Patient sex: M
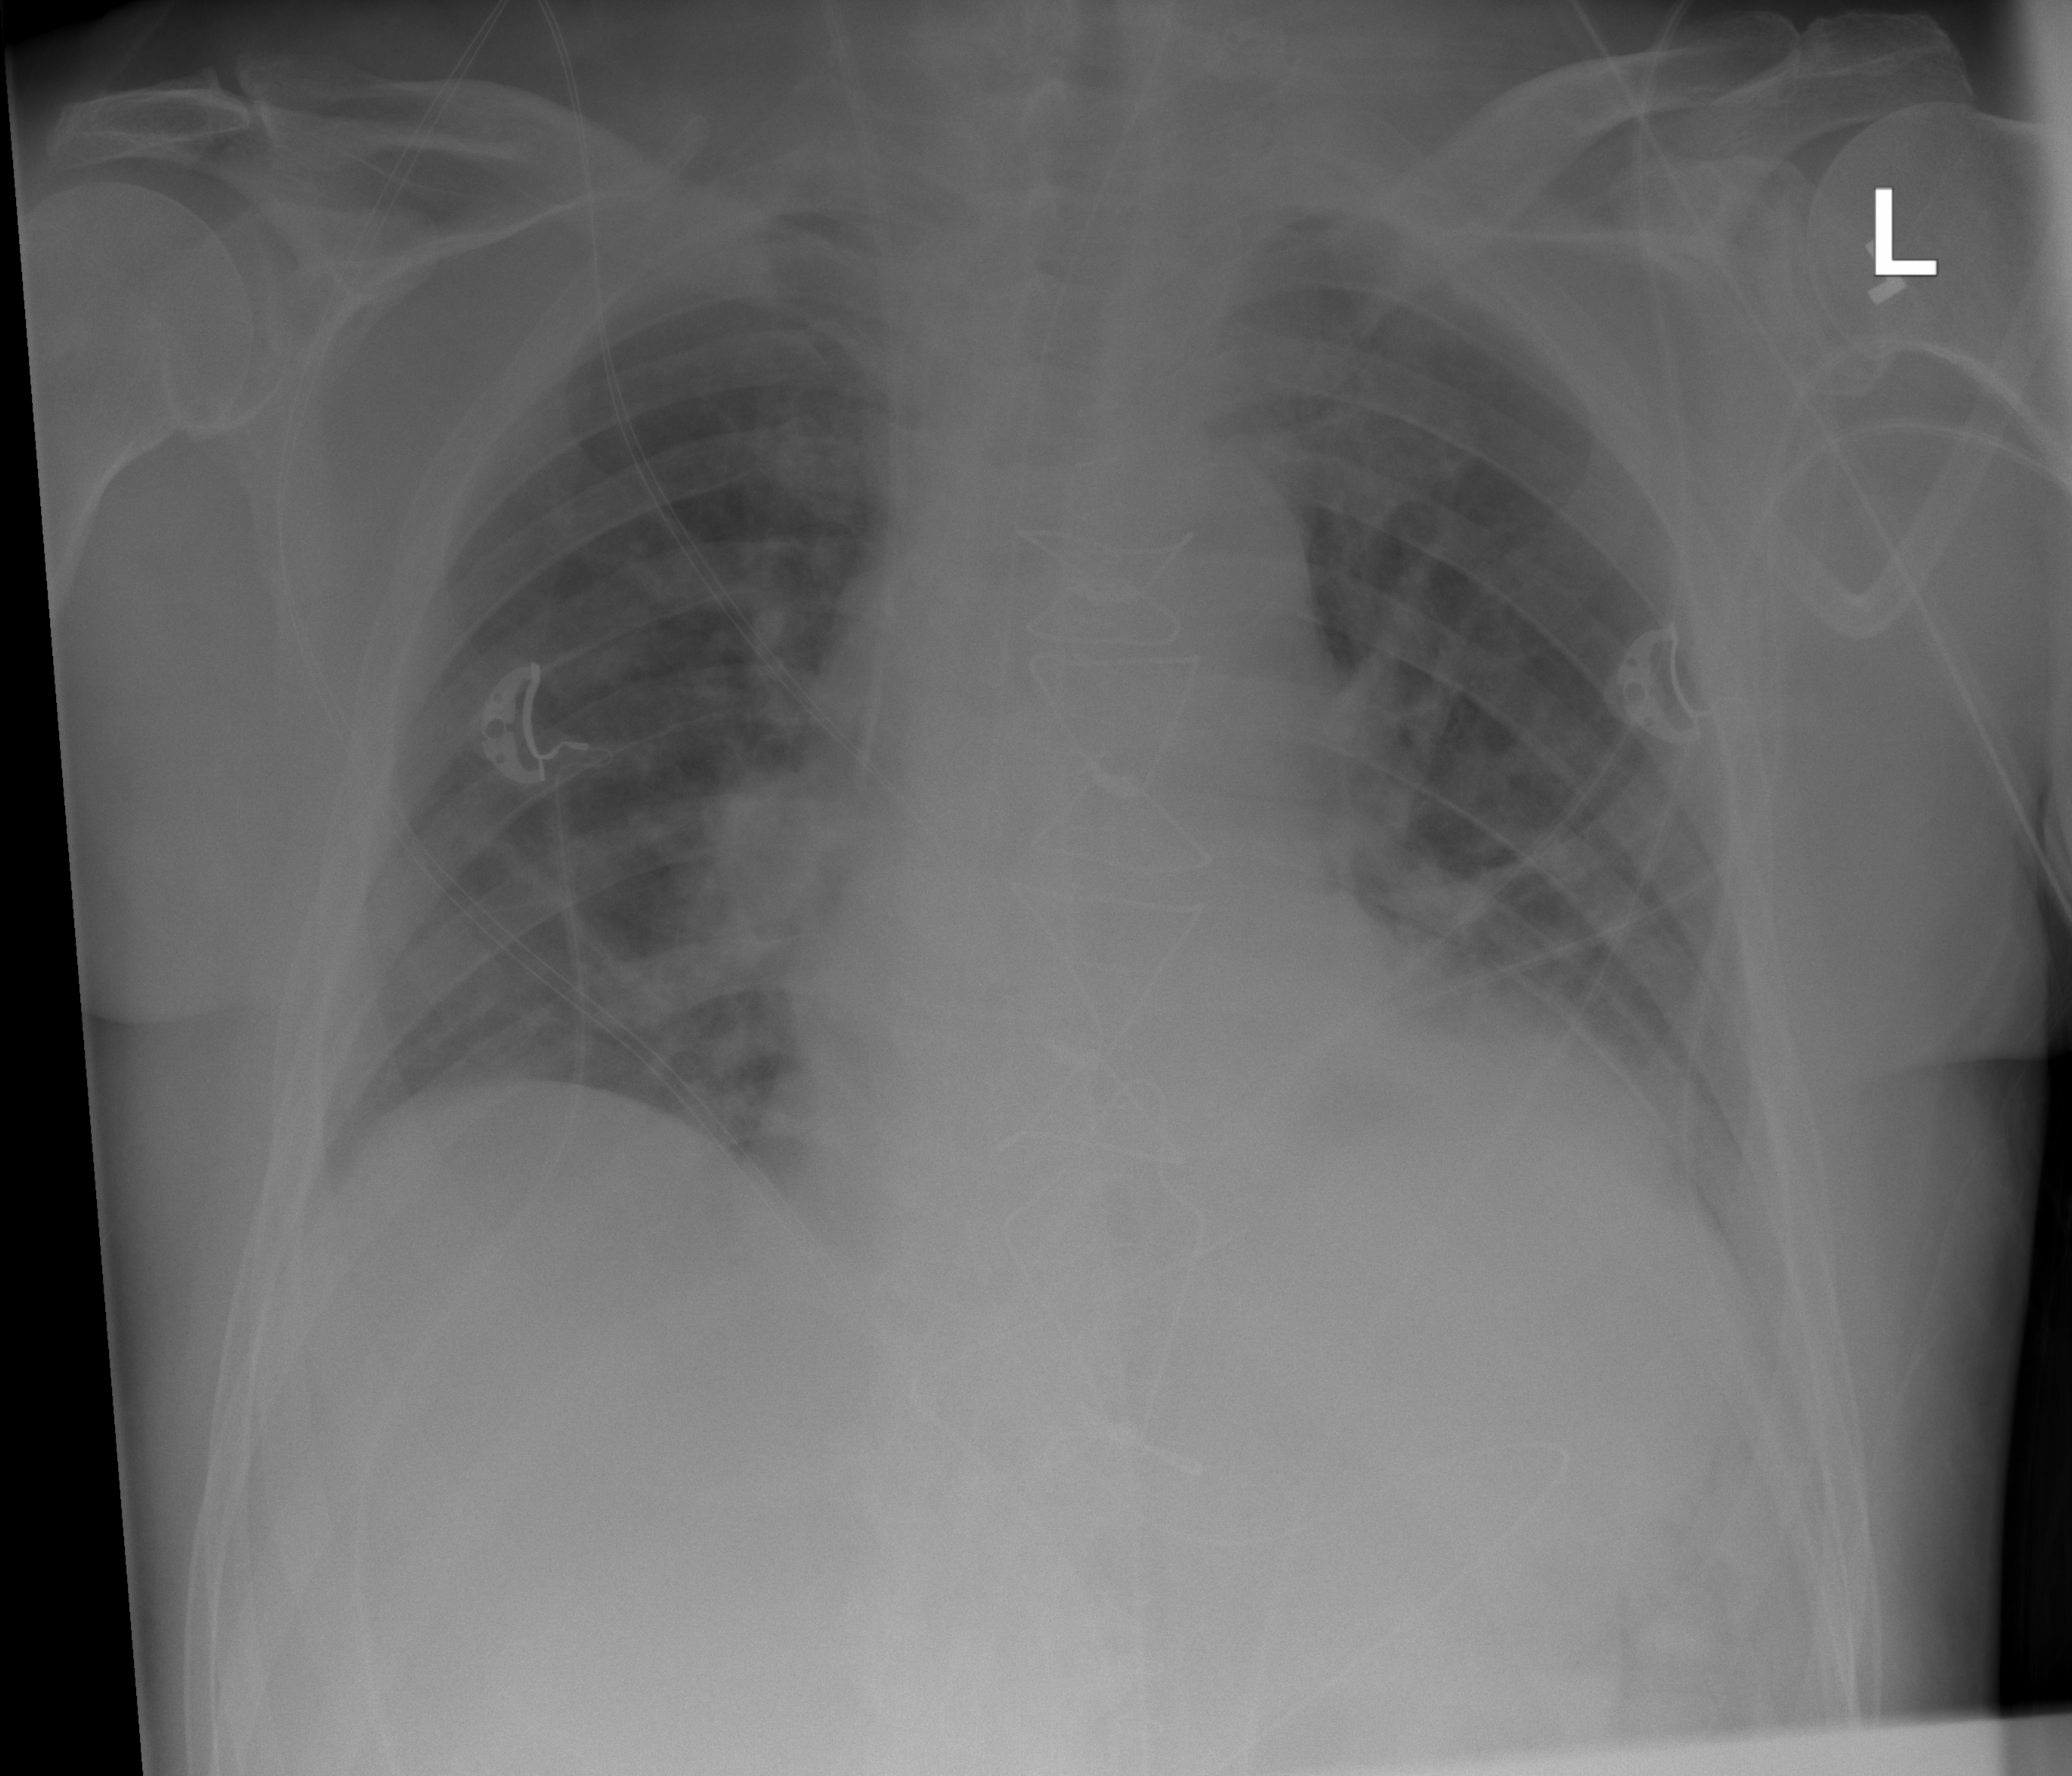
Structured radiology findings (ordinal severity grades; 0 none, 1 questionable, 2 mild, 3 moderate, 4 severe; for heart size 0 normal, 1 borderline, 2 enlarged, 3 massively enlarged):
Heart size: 0
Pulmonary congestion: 0
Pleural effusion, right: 0
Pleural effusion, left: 2
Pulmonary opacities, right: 0
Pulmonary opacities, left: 0
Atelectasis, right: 2
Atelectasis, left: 2